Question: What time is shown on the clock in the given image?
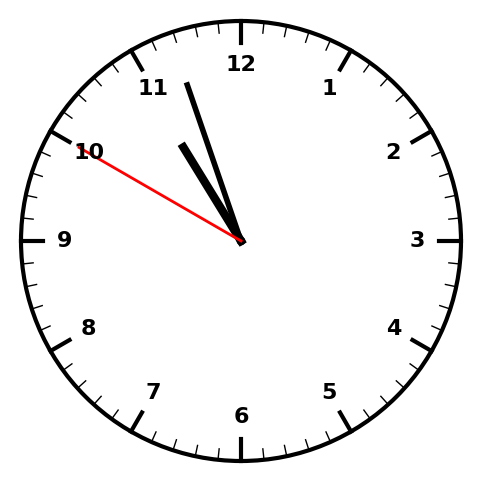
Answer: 10:56:50